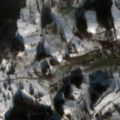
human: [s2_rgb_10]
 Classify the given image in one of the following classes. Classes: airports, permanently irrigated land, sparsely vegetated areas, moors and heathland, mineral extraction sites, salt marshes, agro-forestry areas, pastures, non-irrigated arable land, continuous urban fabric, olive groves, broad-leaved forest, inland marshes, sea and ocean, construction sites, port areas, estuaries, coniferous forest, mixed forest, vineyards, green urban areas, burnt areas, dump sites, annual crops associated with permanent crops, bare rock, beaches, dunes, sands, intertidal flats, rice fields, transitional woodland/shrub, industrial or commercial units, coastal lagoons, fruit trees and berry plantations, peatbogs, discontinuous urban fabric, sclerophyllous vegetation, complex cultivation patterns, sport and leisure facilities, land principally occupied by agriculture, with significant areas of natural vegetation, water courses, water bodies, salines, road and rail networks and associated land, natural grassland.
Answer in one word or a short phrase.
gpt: non-irrigated arable land, land principally occupied by agriculture, with significant areas of natural vegetation, coniferous forest, mixed forest